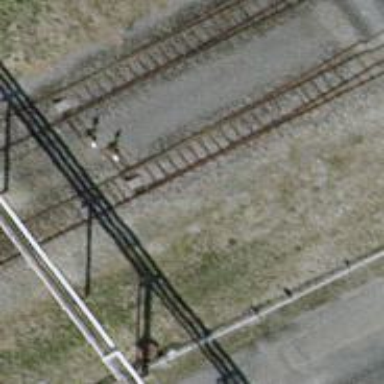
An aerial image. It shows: Railway switch.